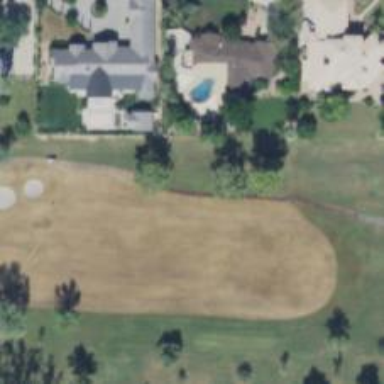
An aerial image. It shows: Footway road used also as golf cart path.